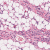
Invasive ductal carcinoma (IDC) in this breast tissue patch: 1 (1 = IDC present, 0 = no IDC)